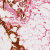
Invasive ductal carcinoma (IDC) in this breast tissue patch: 0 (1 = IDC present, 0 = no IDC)